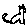
Label: cat